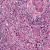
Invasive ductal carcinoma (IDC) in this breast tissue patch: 0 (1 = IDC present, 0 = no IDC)